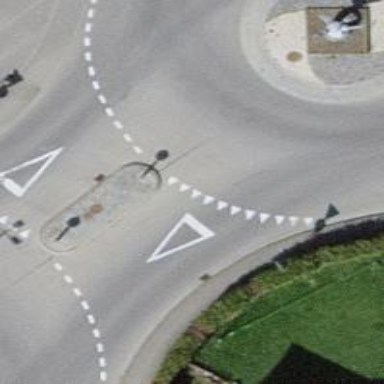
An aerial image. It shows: Road with "give way" sign.